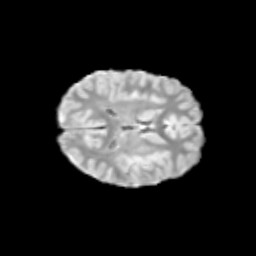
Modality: T2w
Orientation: axial
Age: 11
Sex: male
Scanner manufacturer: siemens
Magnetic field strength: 3 T
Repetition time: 3.8 s
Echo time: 0.07 s